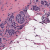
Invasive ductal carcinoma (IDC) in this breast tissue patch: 1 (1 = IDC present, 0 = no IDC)